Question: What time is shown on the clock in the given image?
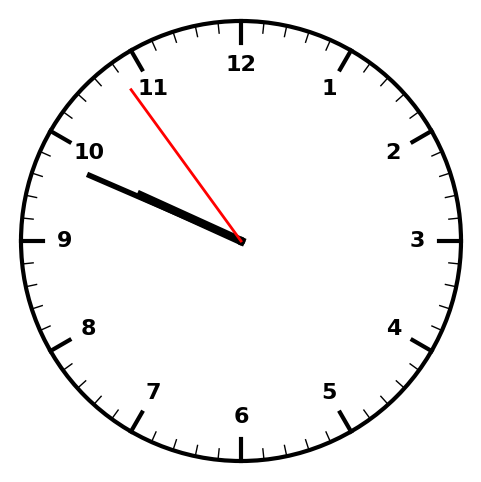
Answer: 09:48:54